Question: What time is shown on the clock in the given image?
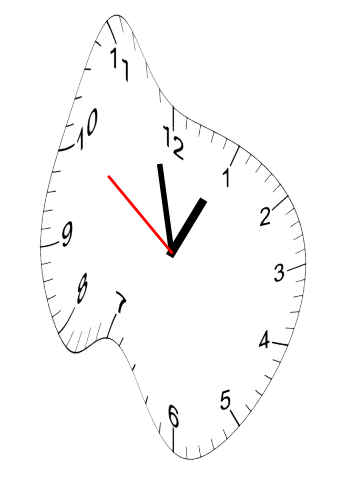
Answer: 12:57:51